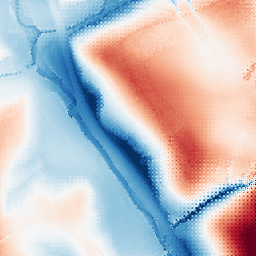
Category: classical
Decomposition family: gaussian_anisotropic
Decomposition parameters: sigma_x: 50
sigma_y: 20
Upsampling method: regularized
Upsampling parameters: scale: 2
lambda_reg: 0.1
Upsampling scale: 2